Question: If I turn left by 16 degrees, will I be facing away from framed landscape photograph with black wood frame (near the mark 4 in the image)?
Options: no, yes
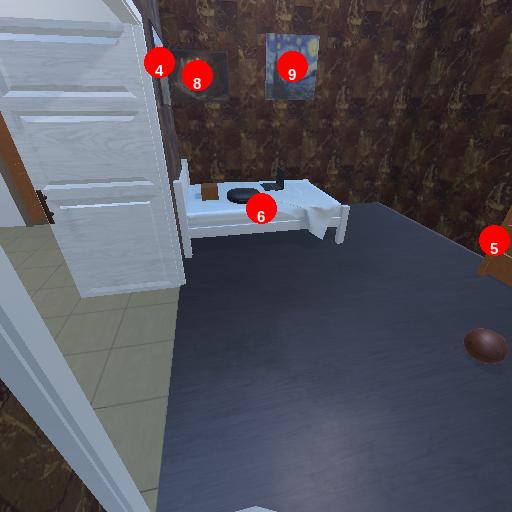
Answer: no